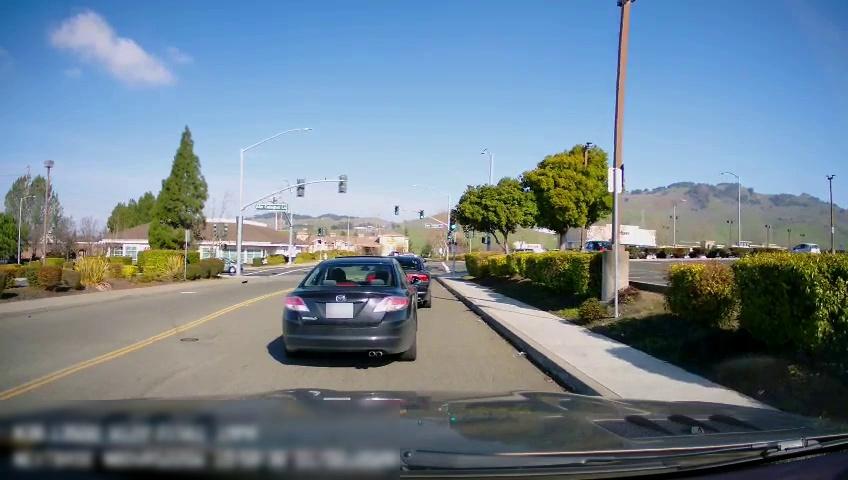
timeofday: Day
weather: Sunny
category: Drivable Space
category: Vehicles | Car
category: Vehicles | Car
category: Vehicles | Car
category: Vehicles | Car
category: Vehicles | Car
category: Lanes | Current Lane
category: Lanes | Alternate Lane
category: Traffic | Signs
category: Traffic | Lights
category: Traffic | Lights
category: Traffic | Lights
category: Traffic | Signs
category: Traffic | Signs
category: Traffic | Lights
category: Traffic | Lights
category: Traffic | Signs
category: Traffic | Lights